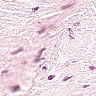
Metastatic tissue present: no